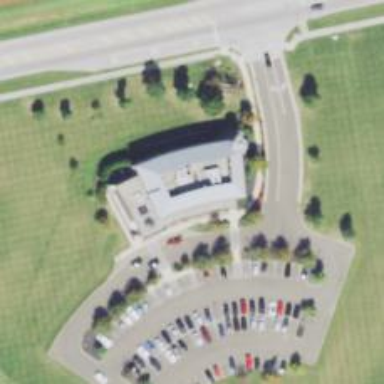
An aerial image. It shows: Clinic.